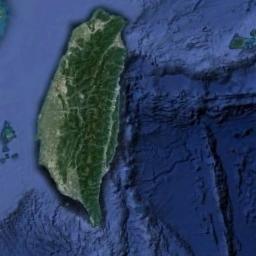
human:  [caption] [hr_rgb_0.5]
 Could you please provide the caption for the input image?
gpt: There are many islands of different sizes .

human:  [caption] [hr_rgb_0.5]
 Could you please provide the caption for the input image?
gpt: A big island and some small islands have some vegetation and some ups and downs are on the ocean floor .

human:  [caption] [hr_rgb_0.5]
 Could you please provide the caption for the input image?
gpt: The green island, Which is similar to the shape of a shuttle, Is surrounded by blue sea water  The island is full of lush vegetation and there are sporadic islands next to it .

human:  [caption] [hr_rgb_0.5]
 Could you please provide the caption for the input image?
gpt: Many trees are on the island .

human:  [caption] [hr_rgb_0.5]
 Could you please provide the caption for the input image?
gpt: The green island is on a blue sea .